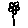
Label: flower